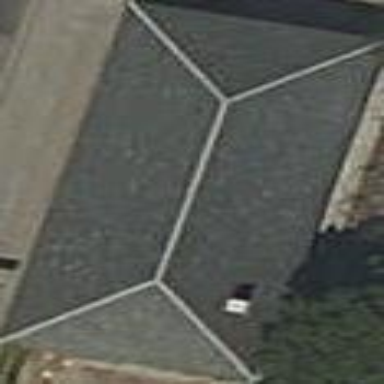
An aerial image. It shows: Building with hipped roof.